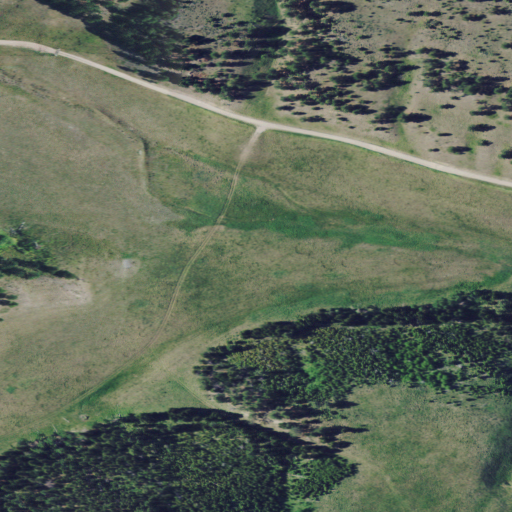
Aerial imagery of valley in Montana named Moose Coulee containing shrub, evergreen forest, and grassland